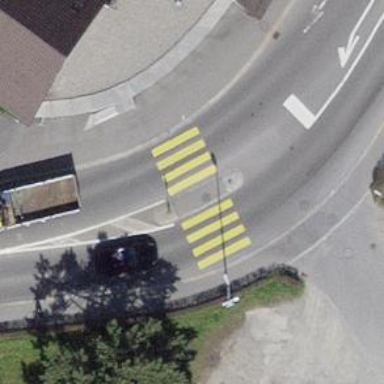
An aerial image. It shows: Uncontrolled crossing on the road with yellow zebra marking on the crossing island.